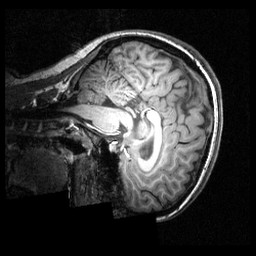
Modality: T1w
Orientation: sagittal
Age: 20
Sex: female
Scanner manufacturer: siemens
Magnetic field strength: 3.951 T
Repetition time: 1.5 s
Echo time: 0.00335 s